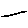
Label: line